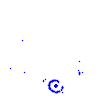
Particle: kaon